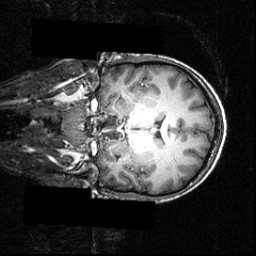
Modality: T1w
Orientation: coronal
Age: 24
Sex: male
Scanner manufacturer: siemens
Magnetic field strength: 3.951 T
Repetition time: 1.5 s
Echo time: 0.00335 s